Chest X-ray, AP view. Patient: 59 years old, sex M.
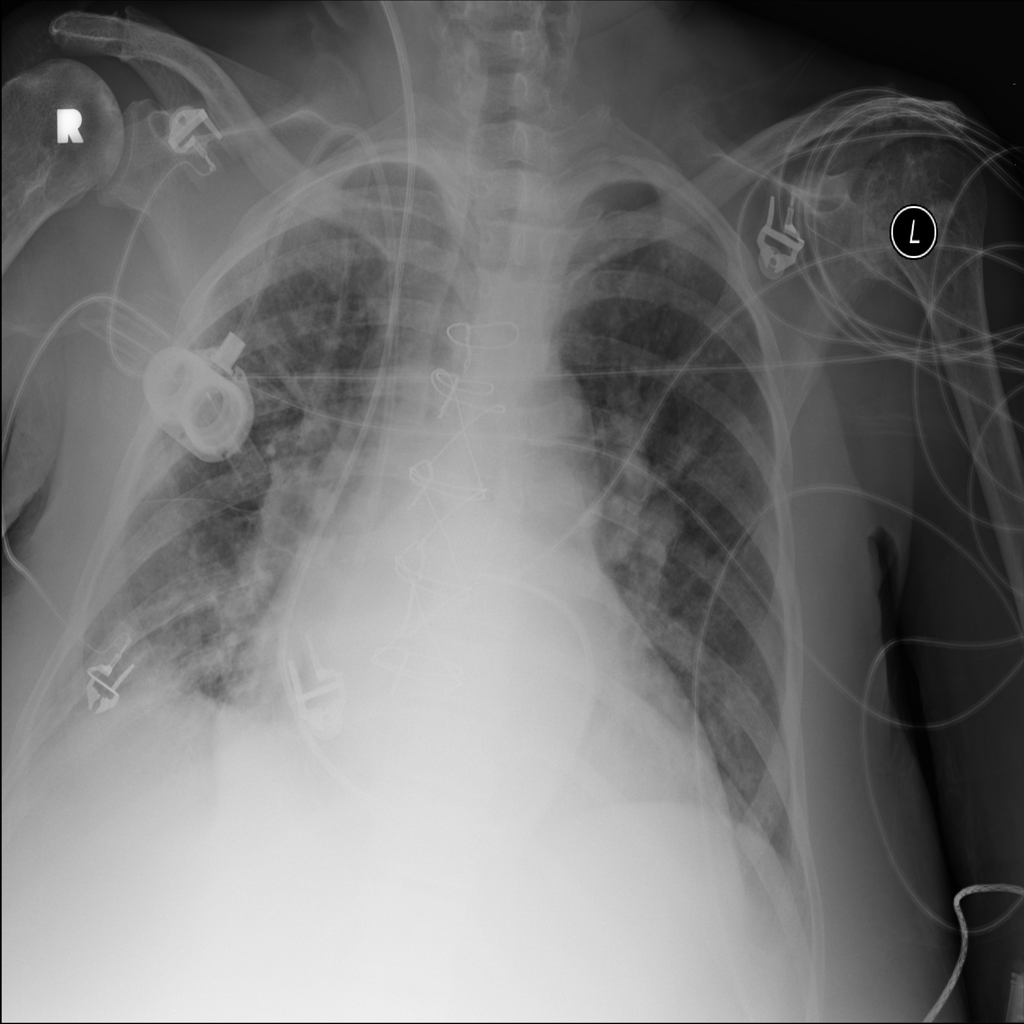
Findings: No Finding